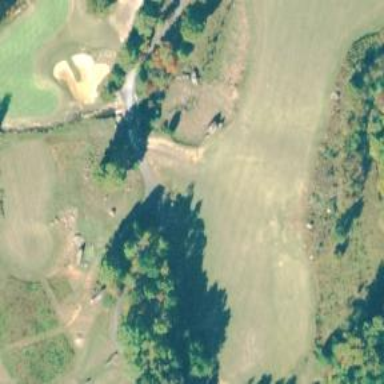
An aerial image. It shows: Golf fairway surrounded by grass.